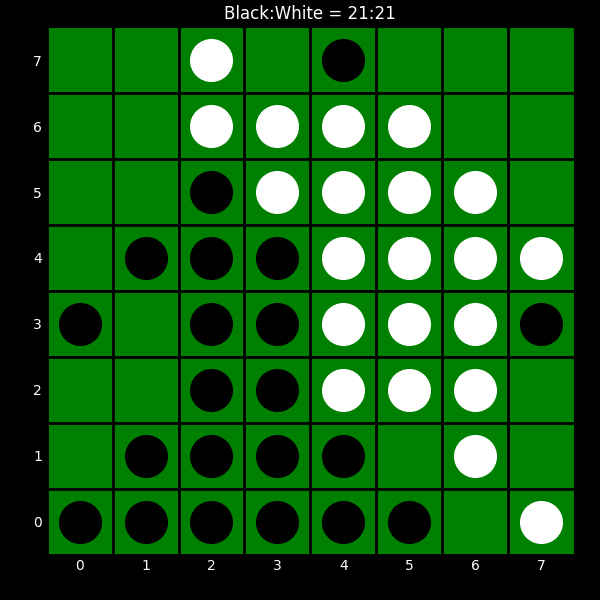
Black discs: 21
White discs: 21